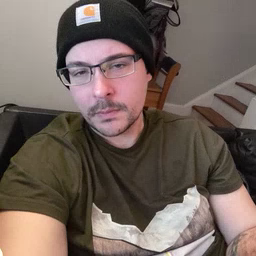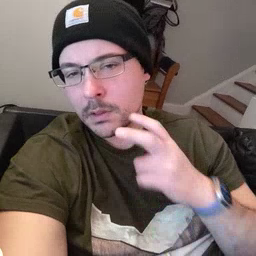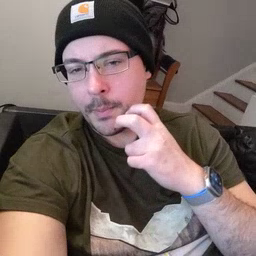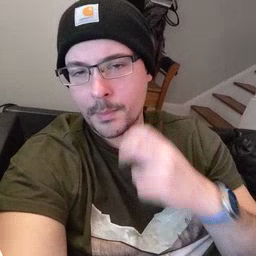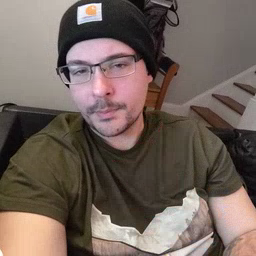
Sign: gum